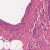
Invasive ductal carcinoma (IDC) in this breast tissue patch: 0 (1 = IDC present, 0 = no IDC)